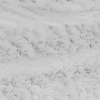
Atmospheric dust classification: not_dusty